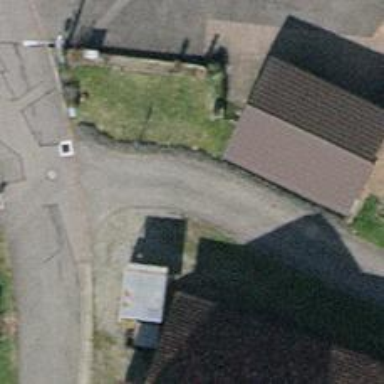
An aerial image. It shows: Driveway made of paving stones.